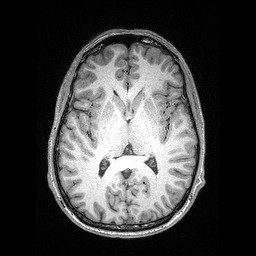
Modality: T1w
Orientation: coronal
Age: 29
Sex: male
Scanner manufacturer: siemens
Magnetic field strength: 3 T
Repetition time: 2.4 s
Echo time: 0.03 s